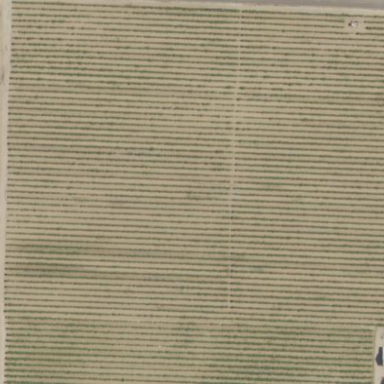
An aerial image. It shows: Vineyard.